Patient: sex M, age 48
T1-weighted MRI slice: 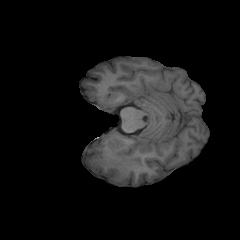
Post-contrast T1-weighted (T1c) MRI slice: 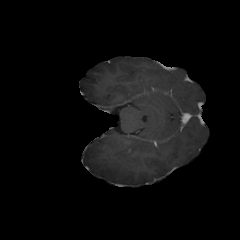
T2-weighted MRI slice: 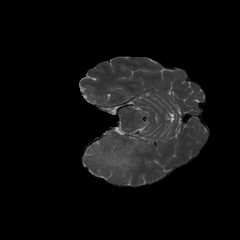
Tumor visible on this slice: yes
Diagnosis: Oligodendroglioma, IDH-mutant, 1p/19q-codeleted
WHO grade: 2